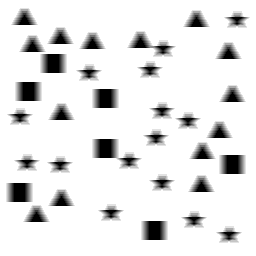
Squares: 7
Triangles: 14
Stars: 15
Total shapes: 36